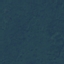
Land use / land cover: Forest